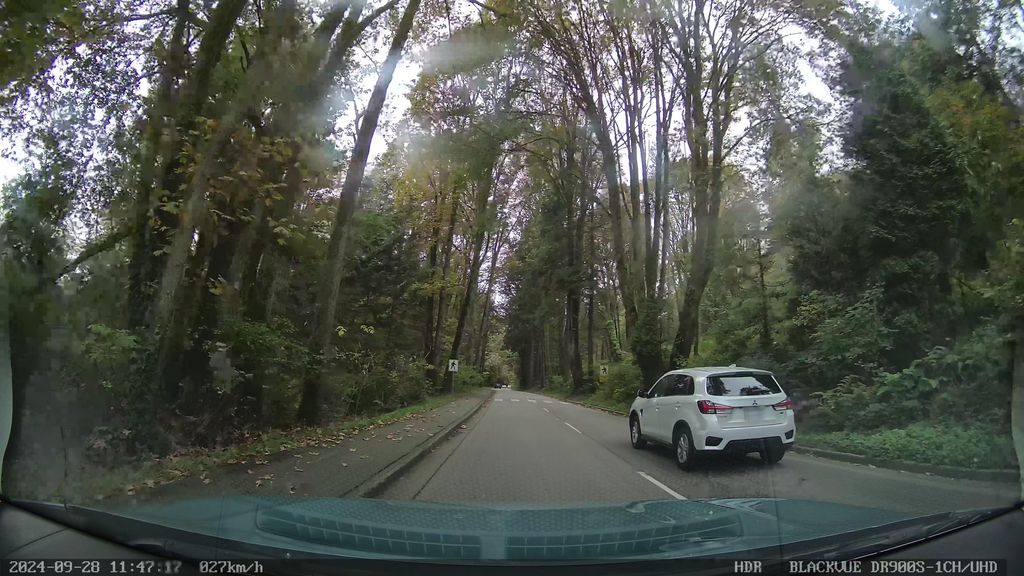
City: vancouver